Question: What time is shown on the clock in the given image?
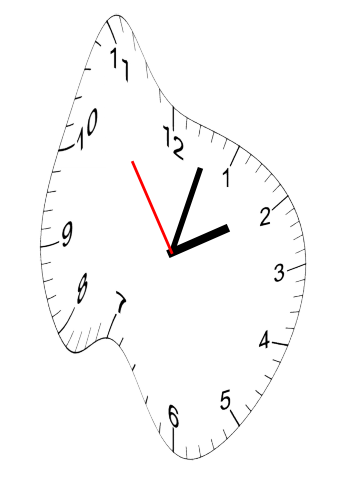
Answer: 02:02:54